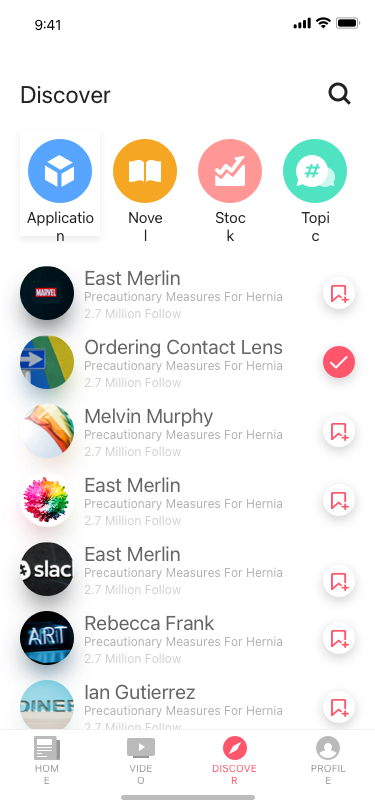
Text in this UI design:
Discover
Application
Novel
Stock
Topic
East Merlin
Precautionary Measures For Hernia
2.7 Million Follow
Ordering Contact Lens
Precautionary Measures For Hernia
2.7 Million Follow
Melvin Murphy
Precautionary Measures For Hernia
2.7 Million Follow
East Merlin
Precautionary Measures For Hernia
2.7 Million Follow
East Merlin
Precautionary Measures For Hernia
2.7 Million Follow
Rebecca Frank
Precautionary Measures For Hernia
2.7 Million Follow
Ian Gutierrez
Precautionary Measures For Hernia
2.7 Million Follow